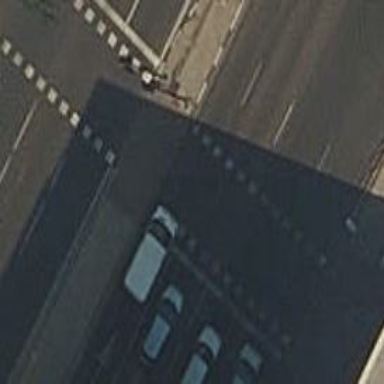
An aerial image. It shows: Road with traffic signals and zebra crossing with traffic signals.